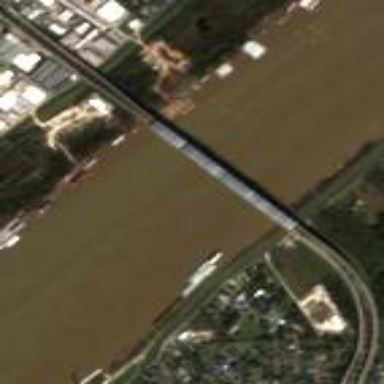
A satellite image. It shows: Man-made bridge.